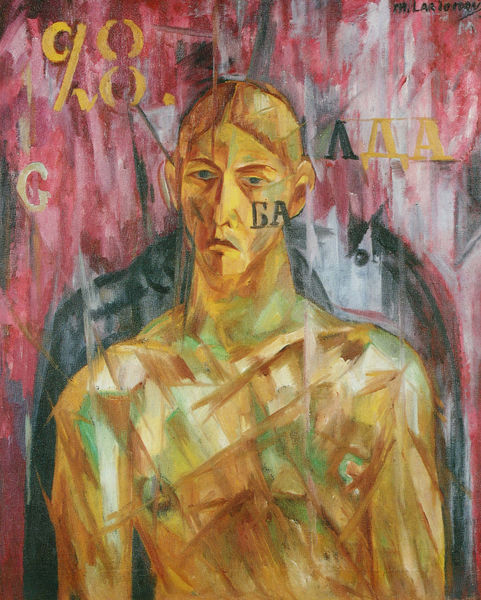
Titel: Bildnis Wladimir Tatlin
Künstler: Michail Larionow
Standort: Paris
Institution: Museé National d'Art-Moderne
Schlagwörter: blau, kopf, mann, nackt, schatten, weiß, gelb, grün, kubistisch, ocker, haar, mund, nase, rot, gesicht, mensch, porträt, gold, ohren, scheitel, schrift, abstrakt, modern, violett, büste, zahlen, collage, buchstaben, geometrisch, picasso, dreiecke, stahl, kubisch, russisch, braque, c/o, c7o, kantiges gesicht